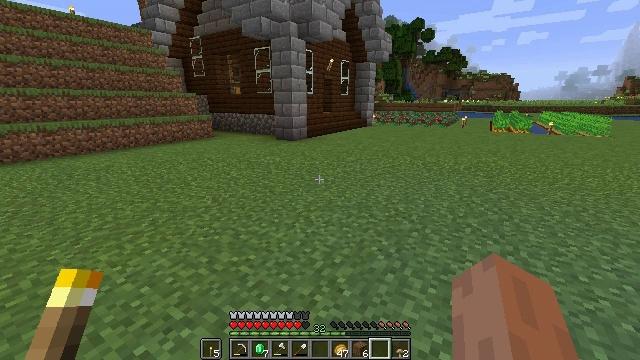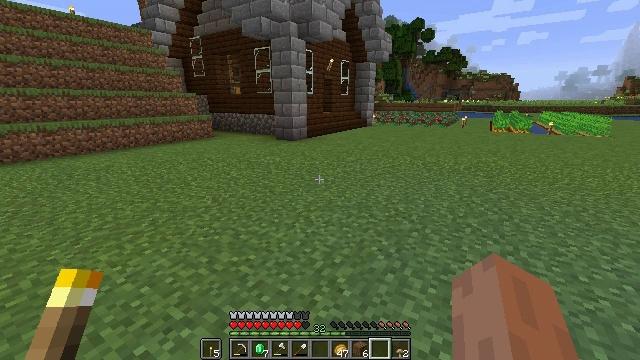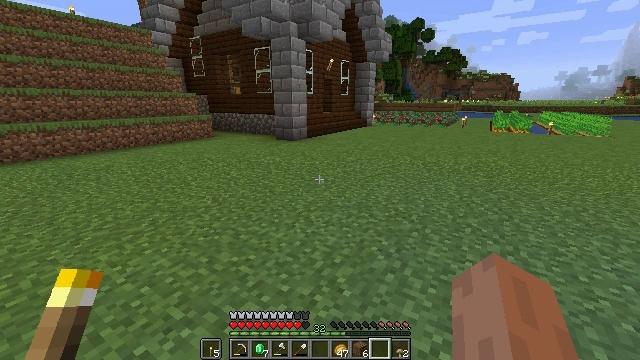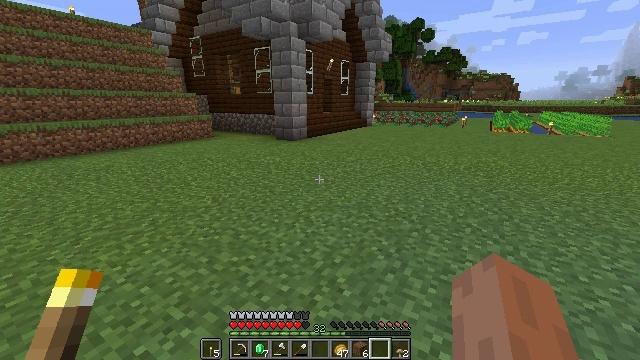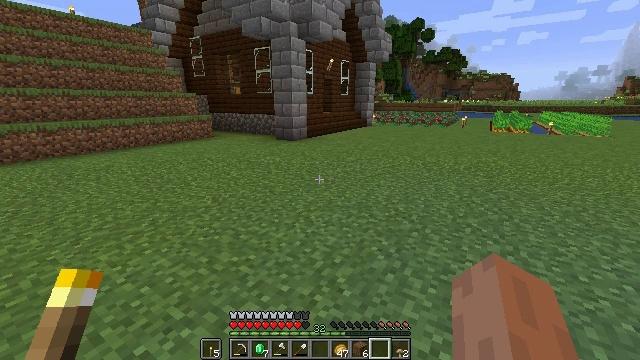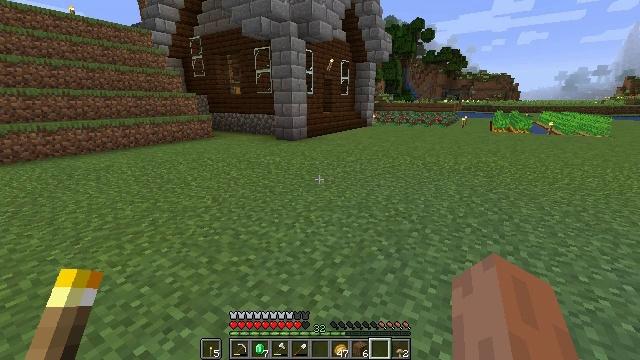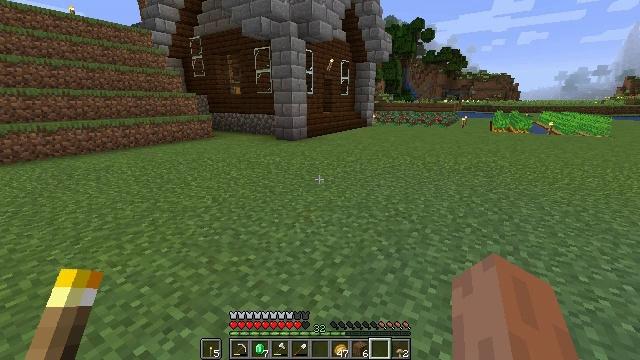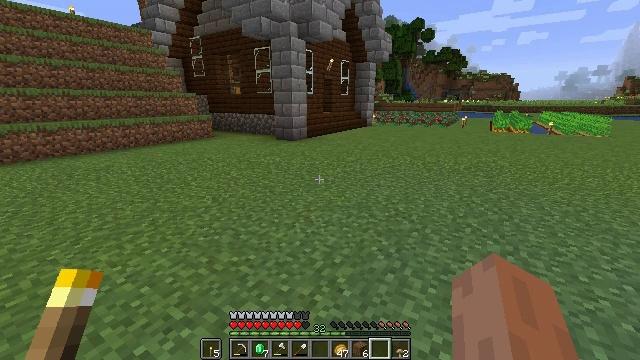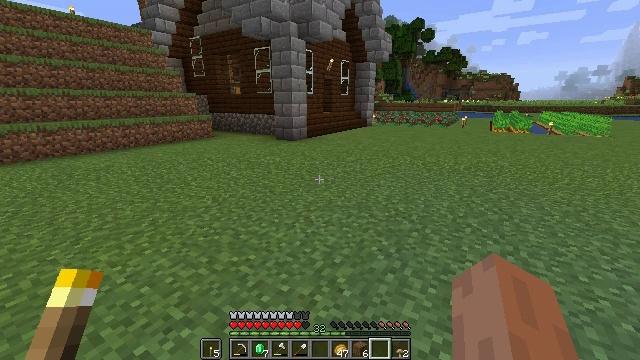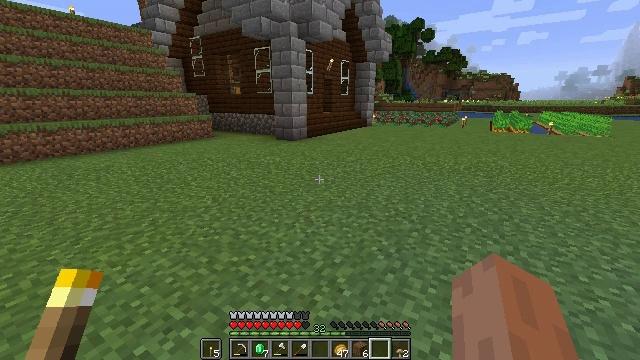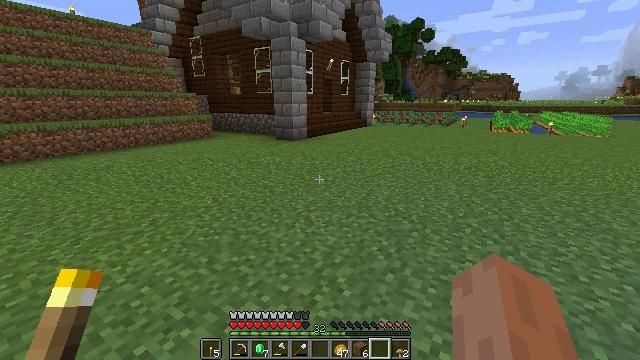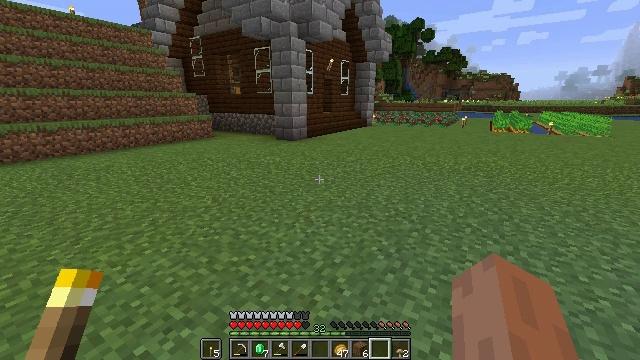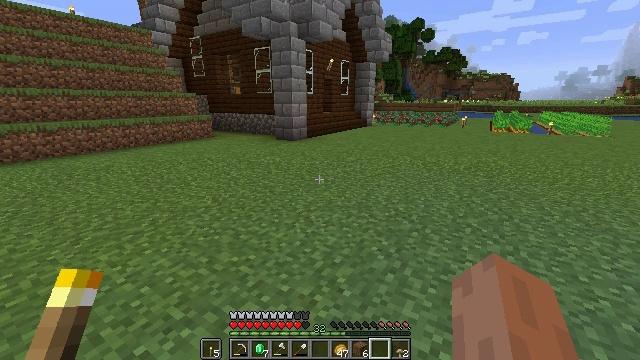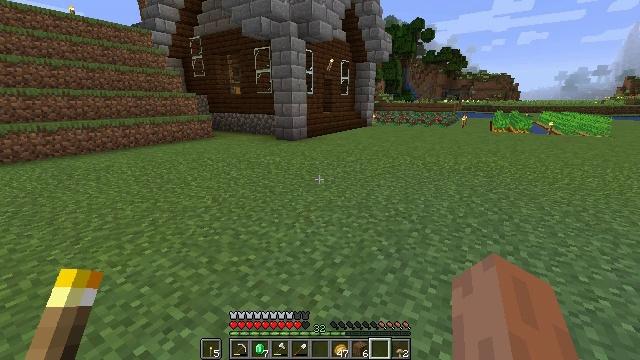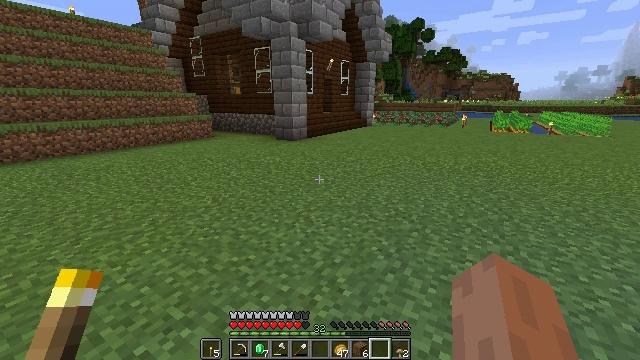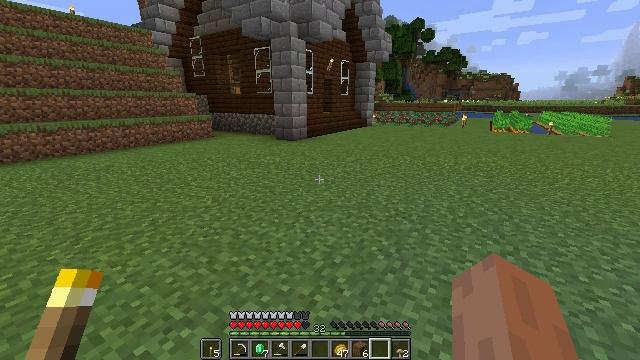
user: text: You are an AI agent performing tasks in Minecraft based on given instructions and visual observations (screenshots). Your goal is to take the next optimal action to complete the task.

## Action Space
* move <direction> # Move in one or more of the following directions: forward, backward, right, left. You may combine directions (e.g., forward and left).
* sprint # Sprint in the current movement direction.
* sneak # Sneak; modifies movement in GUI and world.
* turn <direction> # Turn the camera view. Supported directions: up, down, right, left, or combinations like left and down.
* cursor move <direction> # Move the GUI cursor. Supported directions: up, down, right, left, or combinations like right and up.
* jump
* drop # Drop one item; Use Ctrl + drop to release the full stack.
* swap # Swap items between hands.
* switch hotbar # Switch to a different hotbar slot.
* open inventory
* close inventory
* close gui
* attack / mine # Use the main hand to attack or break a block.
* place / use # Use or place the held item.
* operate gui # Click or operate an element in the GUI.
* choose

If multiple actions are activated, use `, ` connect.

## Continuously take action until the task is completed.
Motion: motion action
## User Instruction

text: Interact with the crafting table and make spruce stairs.
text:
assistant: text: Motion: no_op
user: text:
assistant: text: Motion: no_op
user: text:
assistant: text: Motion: no_op
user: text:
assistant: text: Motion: no_op
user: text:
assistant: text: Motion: no_op
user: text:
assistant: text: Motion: no_op
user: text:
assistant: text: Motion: no_op
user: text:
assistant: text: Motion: no_op
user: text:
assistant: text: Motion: no_op
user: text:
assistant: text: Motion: no_op
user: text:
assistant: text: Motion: no_op
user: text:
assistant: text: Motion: no_op
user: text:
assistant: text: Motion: no_op
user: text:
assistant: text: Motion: no_op
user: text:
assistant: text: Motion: no_op
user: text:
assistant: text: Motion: no_op
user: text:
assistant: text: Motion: no_op
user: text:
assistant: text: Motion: no_op
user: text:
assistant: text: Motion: no_op
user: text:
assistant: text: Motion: no_op
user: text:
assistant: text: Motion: no_op
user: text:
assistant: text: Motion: no_op
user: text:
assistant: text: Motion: no_op
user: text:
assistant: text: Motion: no_op
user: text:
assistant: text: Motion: no_op
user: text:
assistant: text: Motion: no_op
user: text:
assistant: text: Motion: no_op
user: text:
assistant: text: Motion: no_op
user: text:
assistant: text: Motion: no_op
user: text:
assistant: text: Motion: no_op